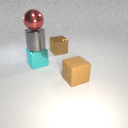
large brown metal cube behind large brown rubber cube